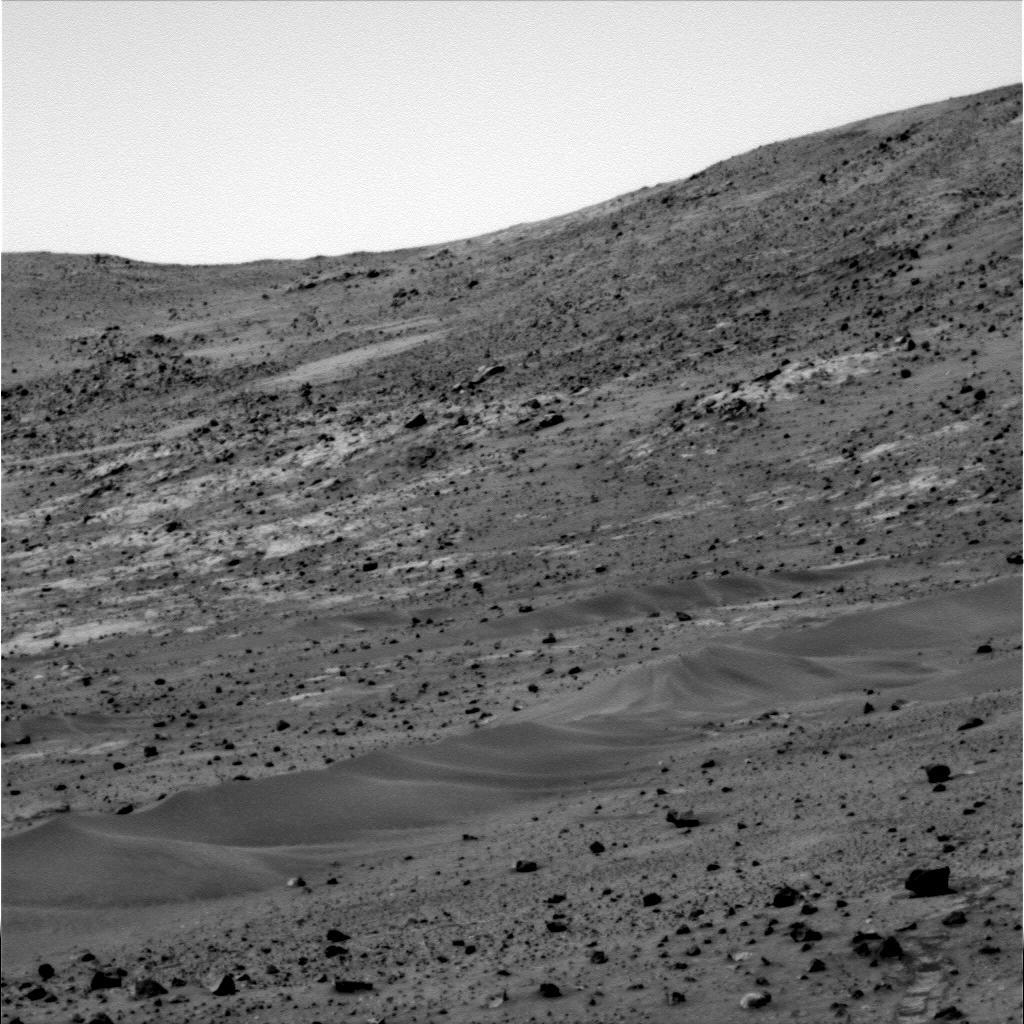
Terrain classes present: Gravel / Sand / Soil, Rock, Sky / Distant Mountains, Track